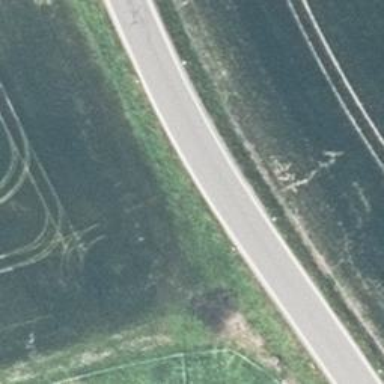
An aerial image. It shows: Secondary road with asphalt surface.